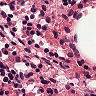
Metastatic tissue present: no